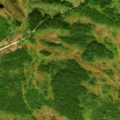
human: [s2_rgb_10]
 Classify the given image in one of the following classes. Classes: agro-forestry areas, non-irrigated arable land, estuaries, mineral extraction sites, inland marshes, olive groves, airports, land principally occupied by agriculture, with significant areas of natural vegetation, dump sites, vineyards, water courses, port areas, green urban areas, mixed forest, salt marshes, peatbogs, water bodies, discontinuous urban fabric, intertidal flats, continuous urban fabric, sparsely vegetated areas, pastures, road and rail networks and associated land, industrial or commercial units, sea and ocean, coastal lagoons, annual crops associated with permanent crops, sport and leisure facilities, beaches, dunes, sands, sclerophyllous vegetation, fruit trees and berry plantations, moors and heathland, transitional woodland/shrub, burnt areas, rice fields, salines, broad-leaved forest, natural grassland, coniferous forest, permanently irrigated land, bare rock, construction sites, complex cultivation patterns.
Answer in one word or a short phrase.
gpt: coniferous forest, mixed forest, transitional woodland/shrub, peatbogs